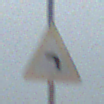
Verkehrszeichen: KurveLinks
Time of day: Midday
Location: Roofed (Beach)
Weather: Overcast
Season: NotSpecified
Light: Natural